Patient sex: M
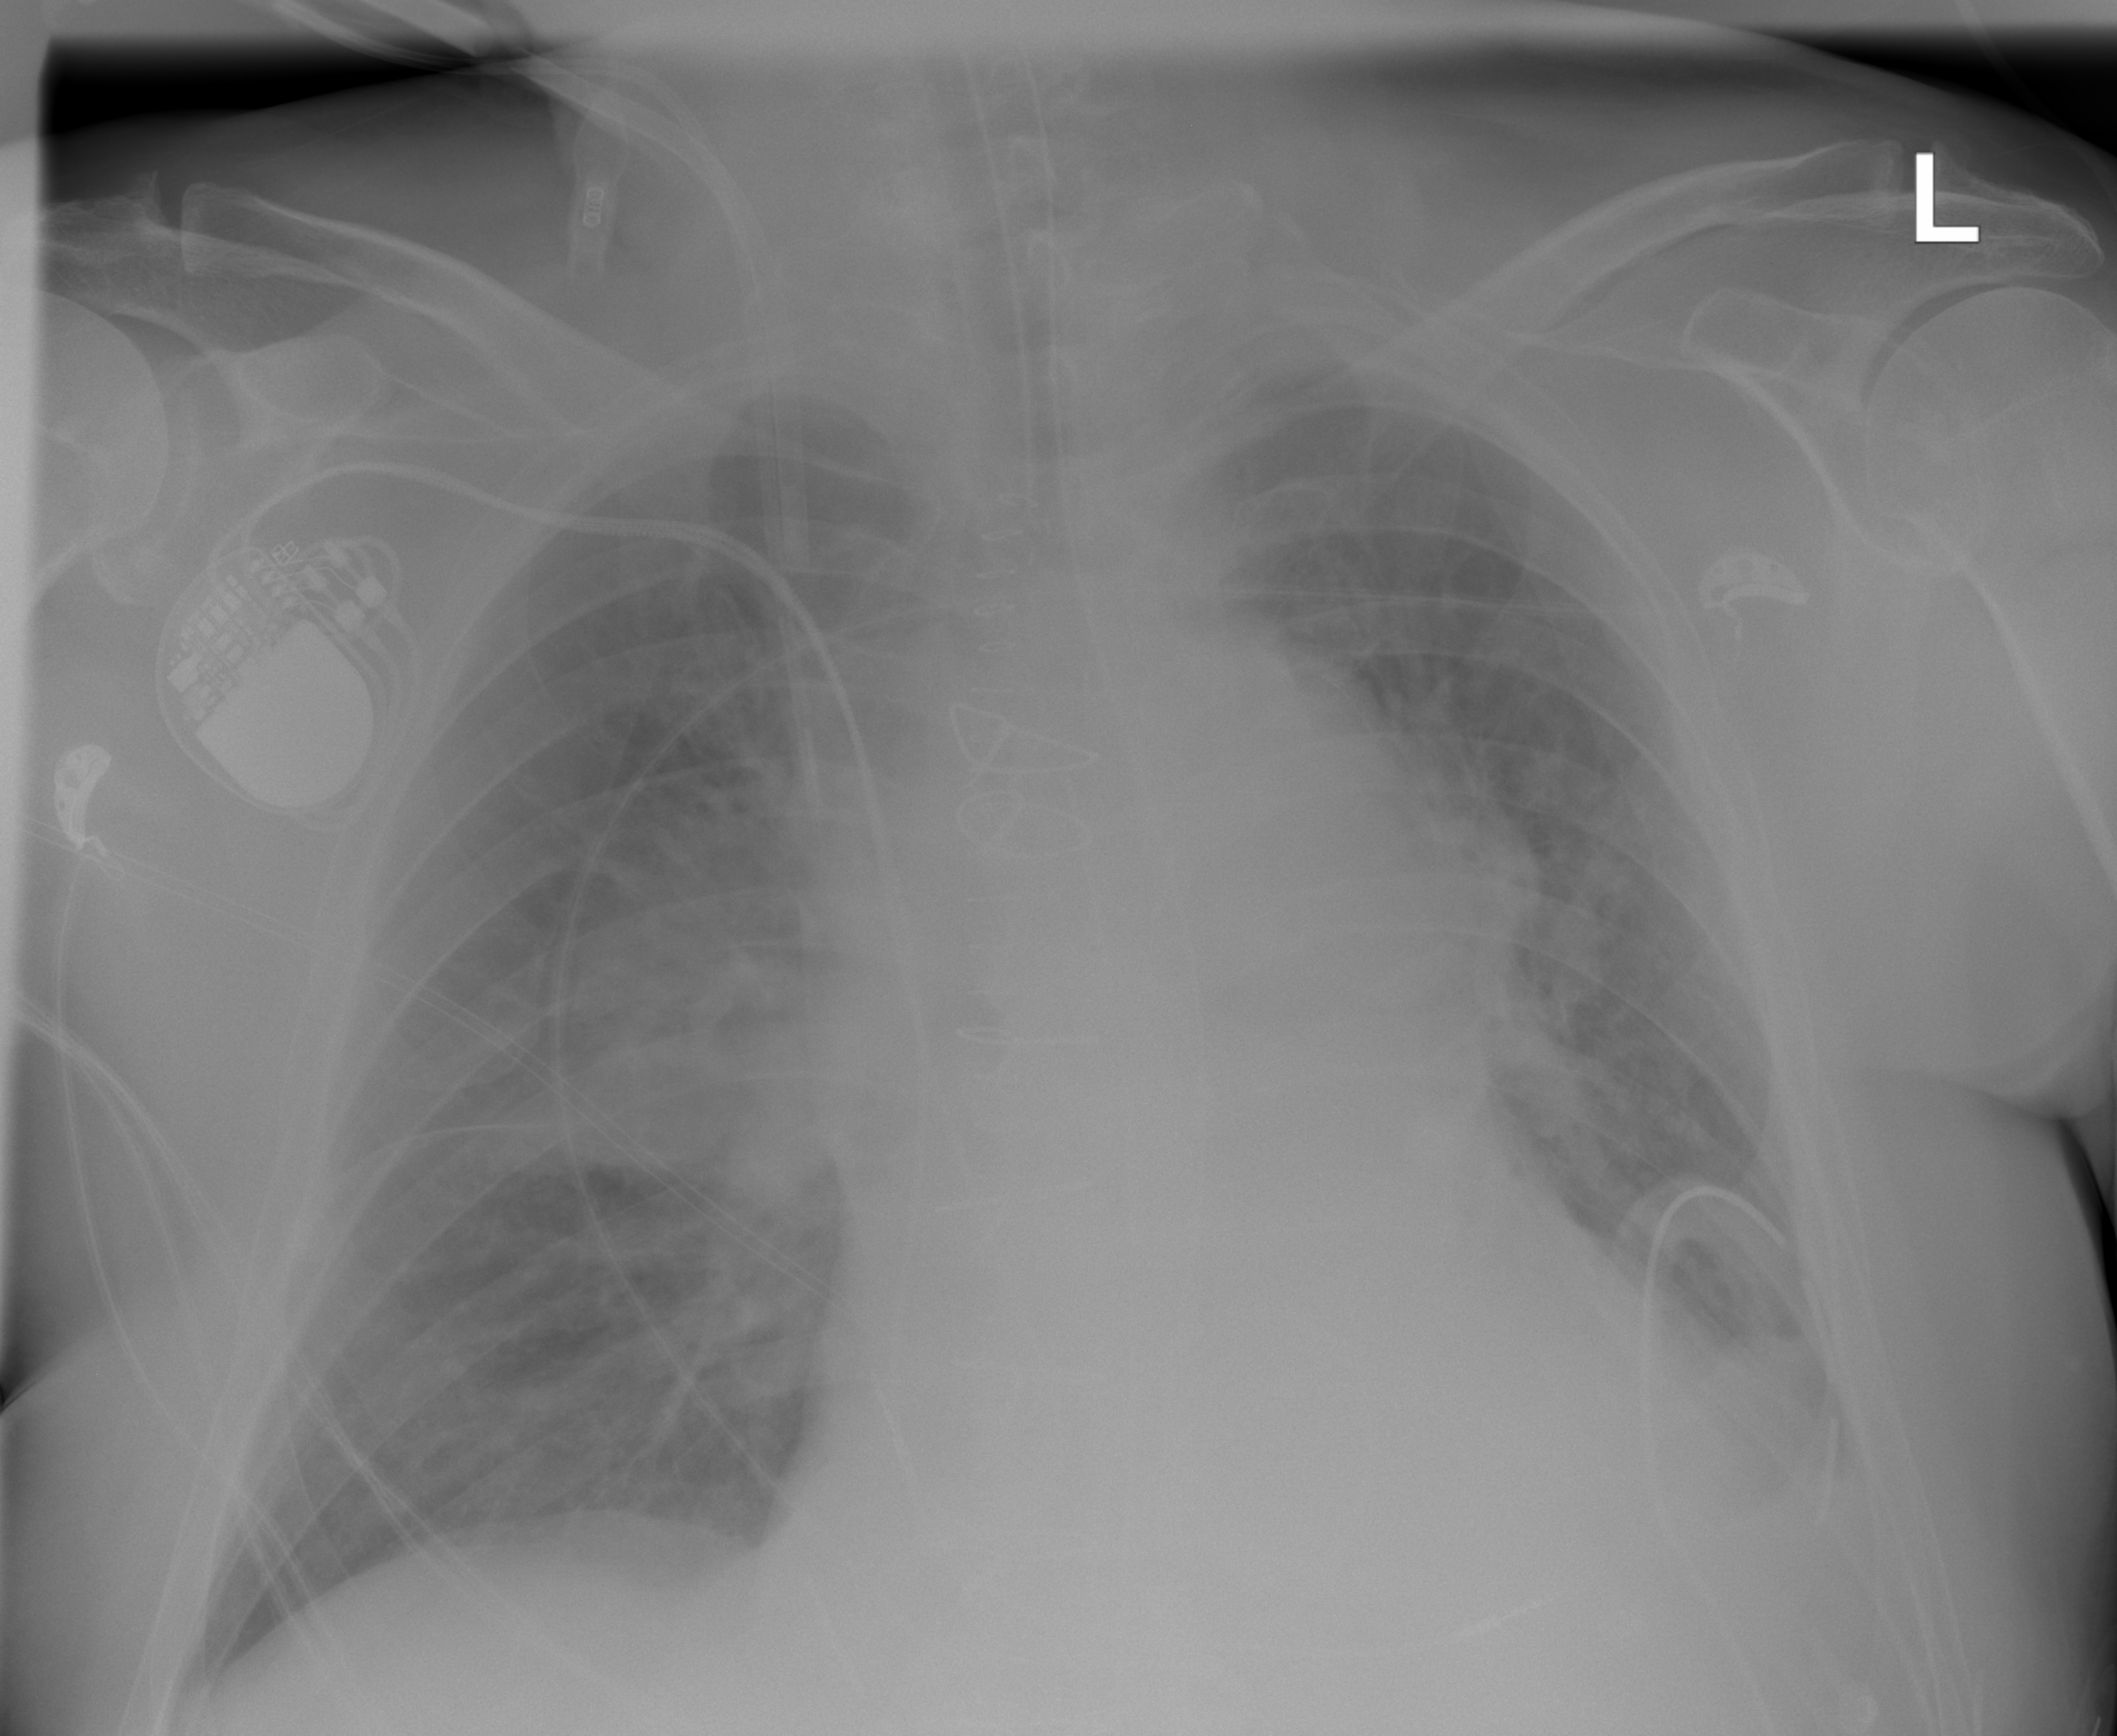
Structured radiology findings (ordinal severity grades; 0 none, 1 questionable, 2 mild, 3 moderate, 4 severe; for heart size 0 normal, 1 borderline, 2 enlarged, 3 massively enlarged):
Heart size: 2
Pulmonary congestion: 3
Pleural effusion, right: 1
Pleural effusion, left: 2
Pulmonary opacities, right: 2
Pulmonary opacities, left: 2
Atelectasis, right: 0
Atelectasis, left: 2